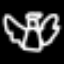
Label: angel